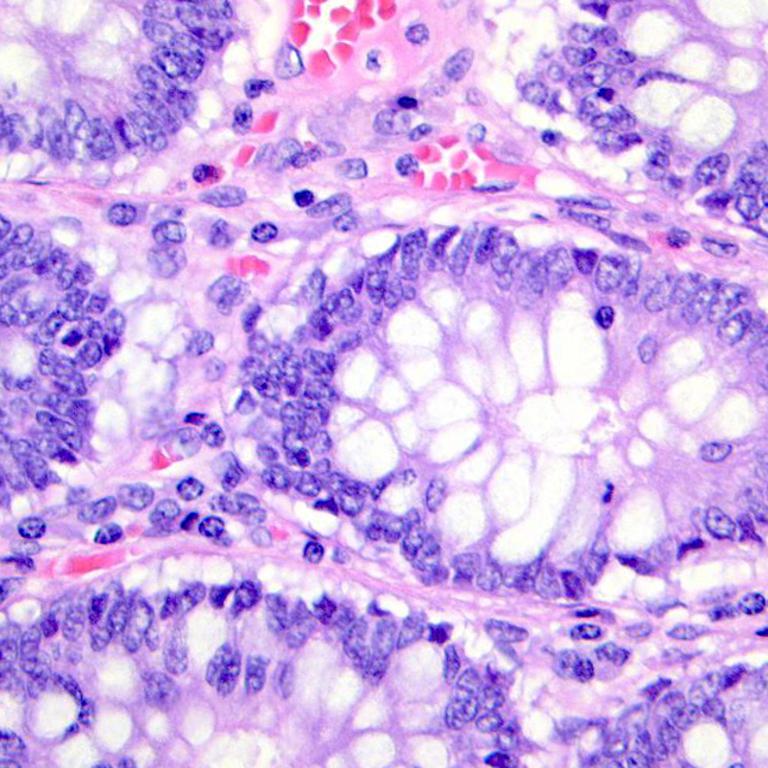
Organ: colon
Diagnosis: benign